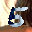
Label: 5